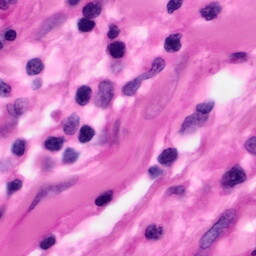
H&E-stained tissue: Pancreatic